Question: I am designing a basic tic tac toe game for android as my 'Hello World' project.
I want a 3x3 table with all cells as squares in it.
The way I've done makes the column shrink if there is nothing in any of the cells in it.
I am trying this with the 9 TextViews in a GridLayout.
I welcome all suggestions to do this.
My way looks like this -

'''
<RelativeLayout xmlns:android="http://schemas.android.com/apk/res/android"
xmlns:tools="http://schemas.android.com/tools"
style="@style/LayoutStyle"
tools:context=".GameBoard">
<GridLayout
style="@style/GameBoardGrid"
android:id="@+id/gridTitle">
<TextView
android:id="@+id/tile00"
style="@style/GameTile"
android:layout_column="0"
android:layout_row="0"
android:text=""/>
<TextView
android:id="@+id/tile01"
style="@style/GameTile"
android:layout_column="1"
android:layout_row="0"
android:text="X"/>
<TextView
android:id="@+id/tile02"
style="@style/GameTile"
android:layout_column="2"
android:layout_row="0"
android:text="O"/>
<TextView
android:id="@+id/tile10"
style="@style/GameTile"
android:layout_column="0"
android:layout_row="1"
android:text=""/>
<TextView
android:id="@+id/tile11"
style="@style/GameTile"
android:layout_column="1"
android:layout_row="1"
android:text="O"/>
<TextView
android:id="@+id/tile12"
style="@style/GameTile"
android:layout_column="2"
android:layout_row="1"
android:text="X"/>
<TextView
android:id="@+id/tile20"
style="@style/GameTile"
android:layout_column="0"
android:layout_row="2"
android:text=""/>
<TextView
android:id="@+id/tile21"
style="@style/GameTile"
android:layout_column="1"
android:layout_row="2"
android:text="X"/>
<TextView
android:id="@+id/tile22"
style="@style/GameTile"
android:layout_column="2"
android:layout_row="2"
android:text="O"/>
</GridLayout>
</RelativeLayout>
'''
Where, the style GameTile is -
'''
<style name="GameTile">
<item name="android:textSize">60sp</item>
<item name="android:layout_gravity">fill</item>
<item name="android:gravity">center</item>
<item name="android:paddingLeft">@dimen/padding_grid_text</item>
<item name="android:paddingRight">@dimen/padding_grid_text</item>
<item name="android:fontFamily">Roboto-Thin</item>
<item name="android:background">@color/gray</item>
<item name="android:layout_margin">@dimen/margin_grid_cell</item>
<item name="android:layout_weight">1</item>
</style>
'''
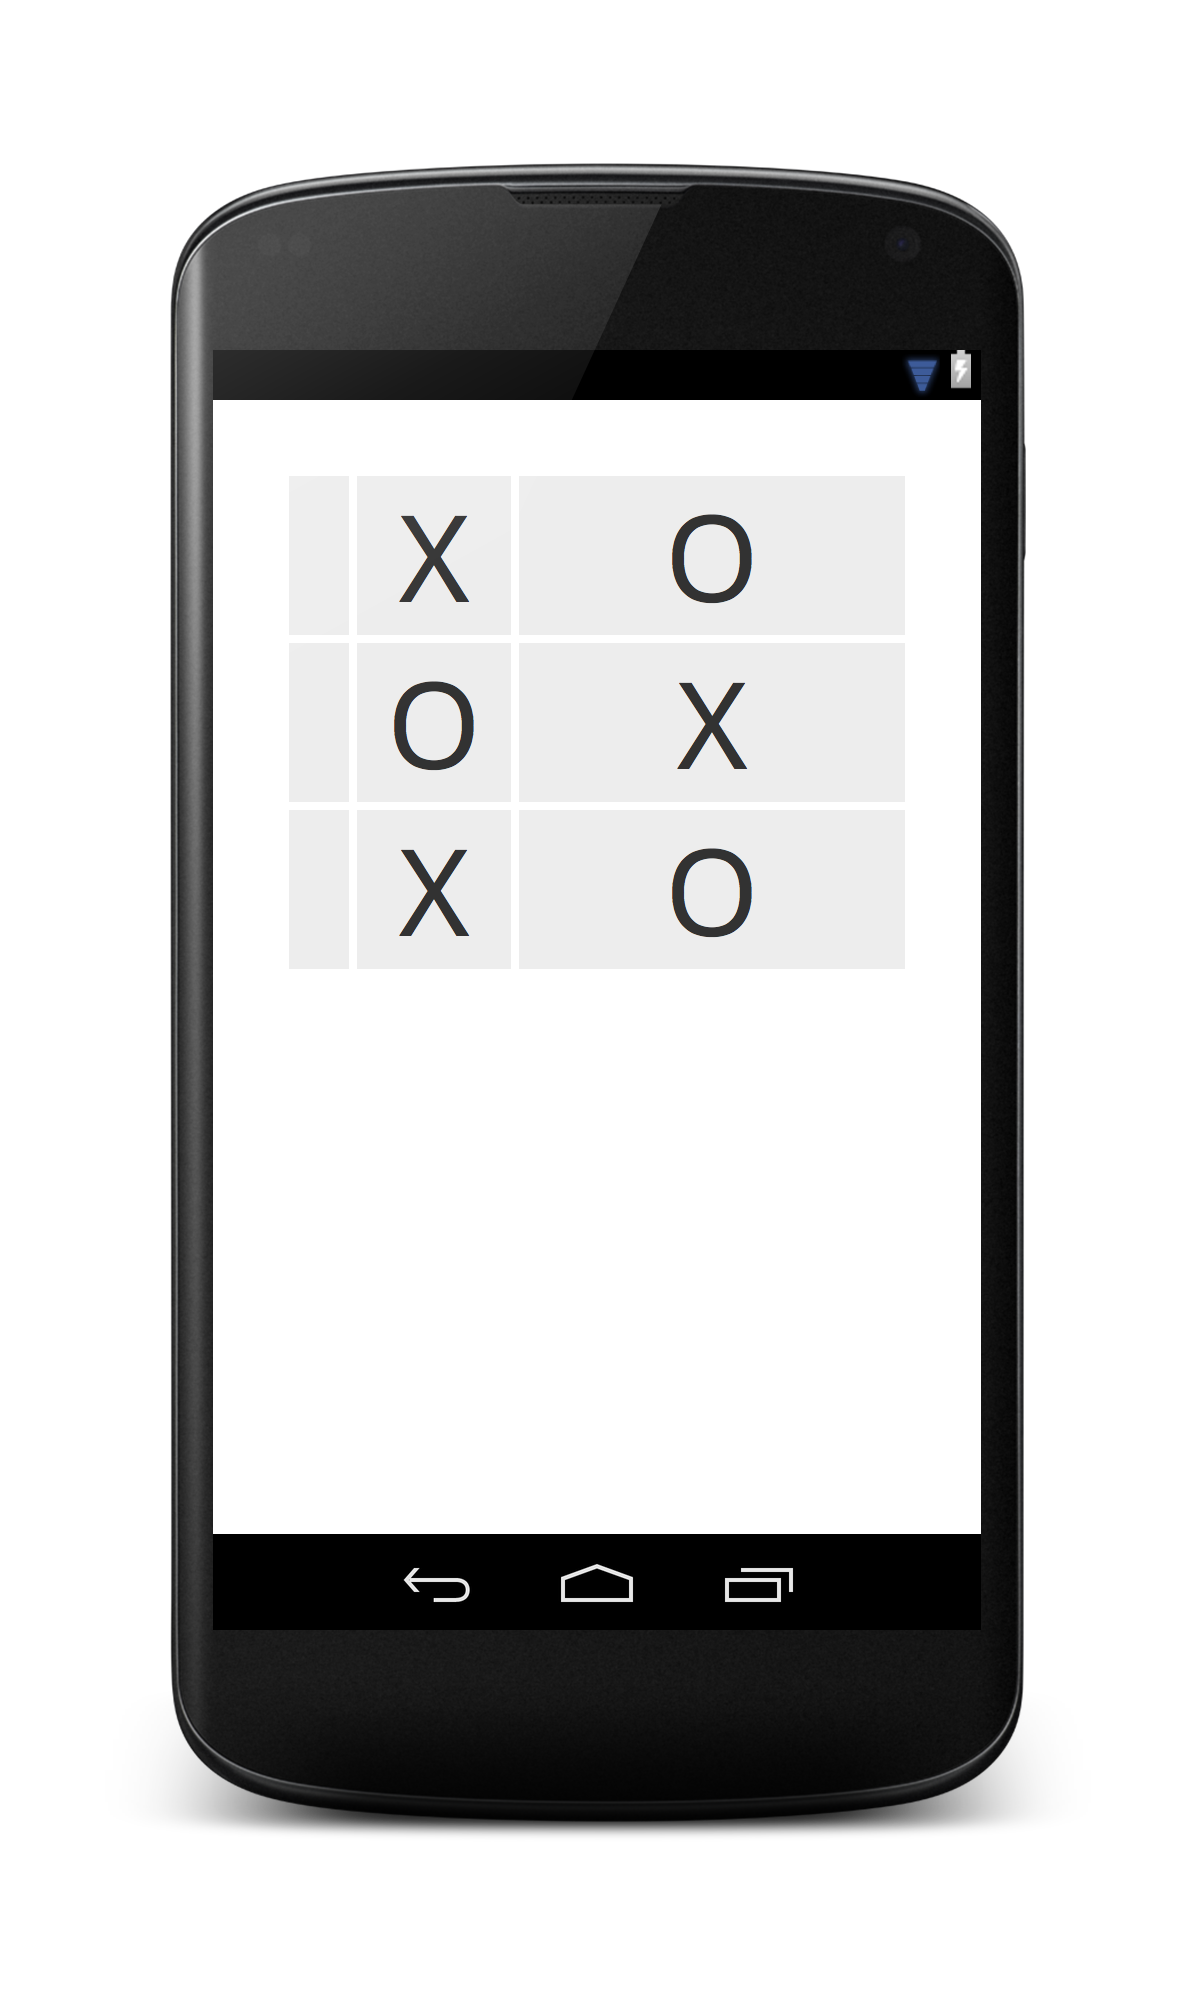
Answer: Change your 'GridLayout' to 'LinearLayout' as follows:
'''
<TextView
android:id="@+id/tile00"
style="@style/GameTile"
android:text=" "/>
<TextView
android:id="@+id/tile01"
style="@style/GameTile"
android:text="X"/>
<TextView
android:id="@+id/tile02"
style="@style/GameTile"
android:text="O"/>
</LinearLayout>
<LinearLayout
android:layout_width="fill_parent"
android:layout_height="wrap_content"
android:id="@+id/gridTitle">
<TextView
android:id="@+id/tile10"
style="@style/GameTile"
android:text=""/>
<TextView
android:id="@+id/tile11"
style="@style/GameTile"
android:text="O"/>
<TextView
android:id="@+id/tile12"
style="@style/GameTile"
android:text="X"/>
</LinearLayout>
<LinearLayout
android:layout_width="fill_parent"
android:layout_height="wrap_content"
android:id="@+id/gridTitle">
<TextView
android:id="@+id/tile20"
style="@style/GameTile"
android:text=""/>
<TextView
android:id="@+id/tile21"
style="@style/GameTile"
android:text="X"/>
<TextView
android:id="@+id/tile22"
style="@style/GameTile"
android:text="O"/>
</LinearLayout>
'''
And your style as:
'''
<style name="GameTile">
<item name="android:textSize">60sp</item>
<item name="android:layout_gravity">fill</item>
<item name="android:gravity">center</item>
<item name="android:paddingLeft">@dimen/padding_grid_text</item>
<item name="android:paddingRight">@dimen/padding_grid_text</item>
<item name="android:fontFamily">Roboto-Thin</item>
<item name="android:background">@color/gray</item>
<item name="android:layout_margin">@dimen/margin_grid_cell</item>
<item name="android:layout_weight">1</item>
<item name="android:layout_width">0dp</item>
<item name="android:layout_height">wrap_content</item>
</style>
'''